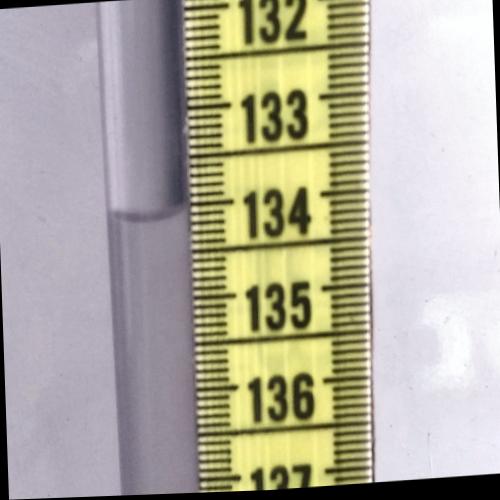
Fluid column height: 134.1 cm